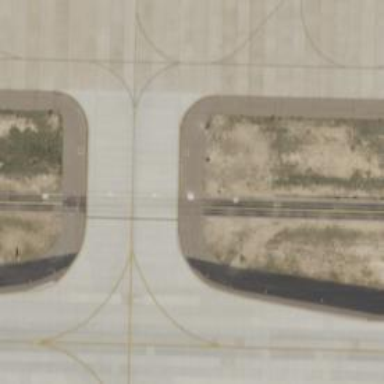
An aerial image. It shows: View of taxiway at the airport.